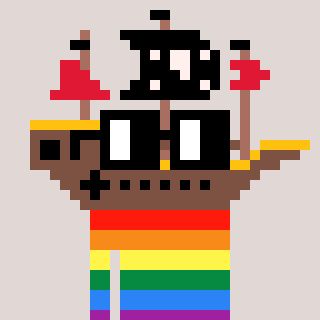
a pixel art character with square black glasses, a pirateship-shaped head and a bege-colored body on a warm background